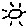
Label: sun